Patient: sex M, age 46
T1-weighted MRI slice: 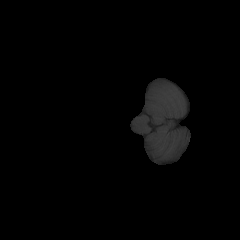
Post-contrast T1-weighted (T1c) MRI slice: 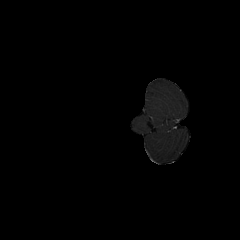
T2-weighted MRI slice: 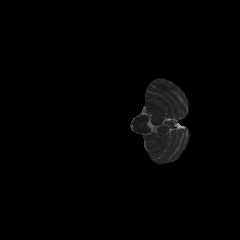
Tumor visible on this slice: no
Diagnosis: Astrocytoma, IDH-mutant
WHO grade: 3